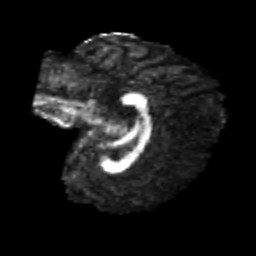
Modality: FA
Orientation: sagittal
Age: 26
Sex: female
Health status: healthy
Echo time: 0.074 s